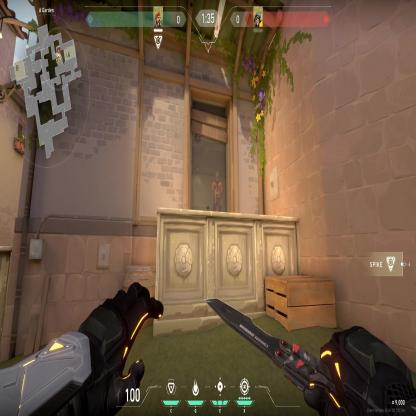
Label: enemy